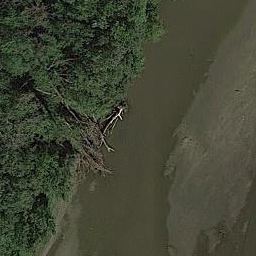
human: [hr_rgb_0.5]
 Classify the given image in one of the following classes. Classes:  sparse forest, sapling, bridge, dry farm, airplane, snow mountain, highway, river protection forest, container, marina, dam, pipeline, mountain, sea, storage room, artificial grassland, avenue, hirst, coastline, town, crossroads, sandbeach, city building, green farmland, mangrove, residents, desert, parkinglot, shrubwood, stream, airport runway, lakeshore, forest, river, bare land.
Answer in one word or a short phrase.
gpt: river protection forest